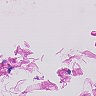
Metastatic tissue present: no